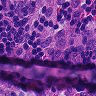
Metastatic tissue present: no